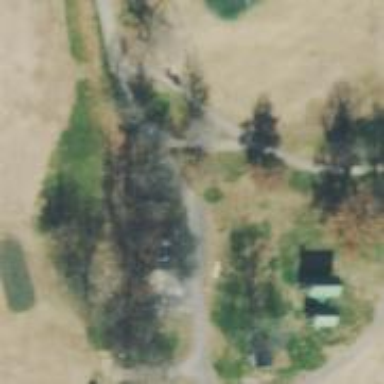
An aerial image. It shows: Path for golf carts.